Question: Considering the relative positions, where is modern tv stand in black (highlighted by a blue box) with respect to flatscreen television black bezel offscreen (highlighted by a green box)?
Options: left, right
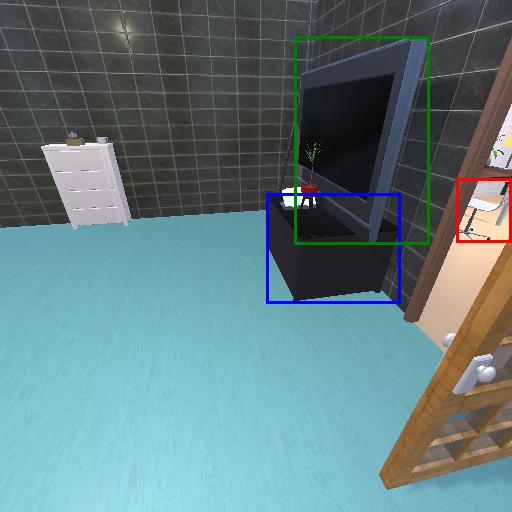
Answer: left